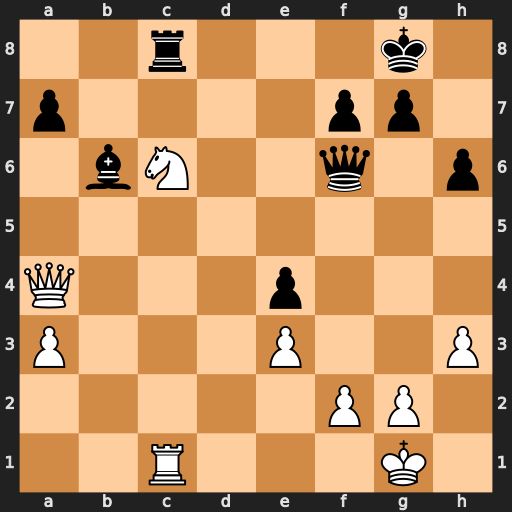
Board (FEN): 2r3k1/p4pp1/1bN2q1p/8/Q3p3/P3P2P/5PP1/2R3K1
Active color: w
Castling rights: -
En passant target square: -
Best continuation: Ne7+ Qxe7 Rxc8+